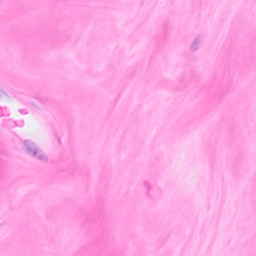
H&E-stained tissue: Breast